Interaction volume radius: 5 \u00c5
Interaction volume height: 10 \u00c5
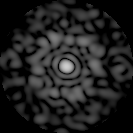
Disorder parameter: 0.8019